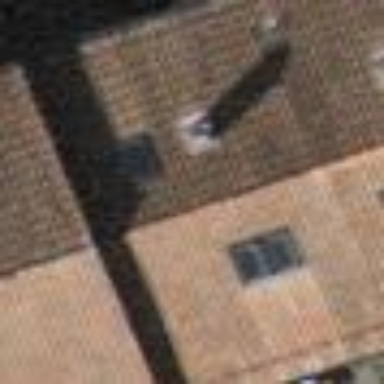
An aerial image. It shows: Beige house with gabled roof made of roof tiles in orangered color. The roof is oriented across the building.